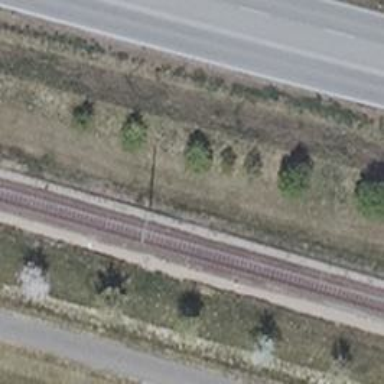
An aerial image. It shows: Railway signal.